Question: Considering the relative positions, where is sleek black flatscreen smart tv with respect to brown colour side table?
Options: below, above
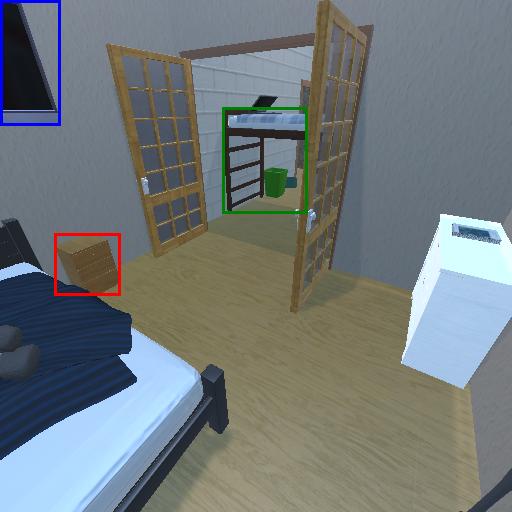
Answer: below